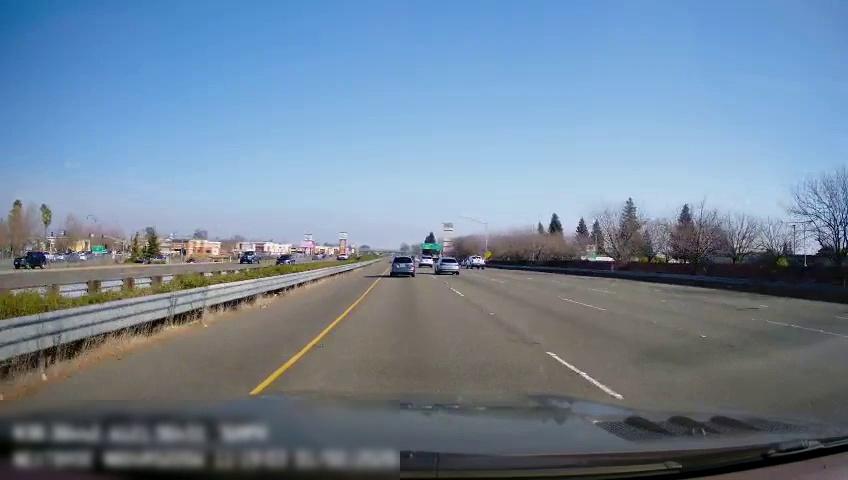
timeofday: Day
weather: Sunny
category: Drivable Space
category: Drivable Space
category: Vehicles | Car
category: Vehicles | SUV
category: Vehicles | SUV
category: Vehicles | SUV
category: Vehicles | SUV
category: Vehicles | SUV
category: Vehicles | Car
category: Vehicles | Truck
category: Lanes | Current Lane
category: Lanes | Current Lane
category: Lanes | Alternate Lane
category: Lanes | Alternate Lane
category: Lanes | Alternate Lane
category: Traffic | Lights
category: Traffic | Lights
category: Traffic | Signs